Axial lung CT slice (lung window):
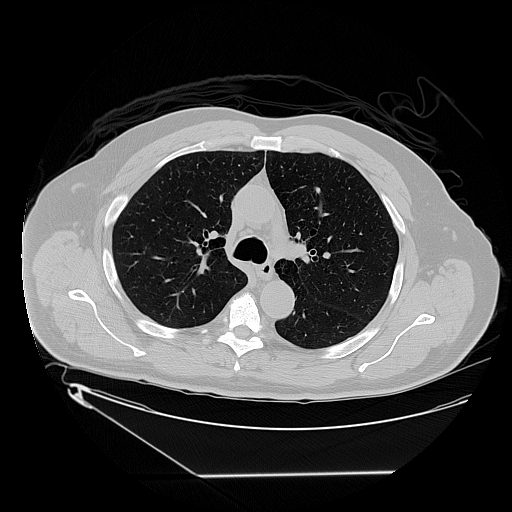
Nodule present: no